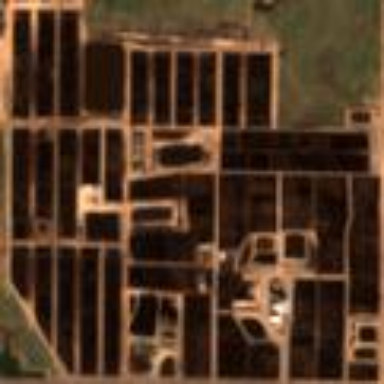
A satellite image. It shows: Feedlot in farmyard.